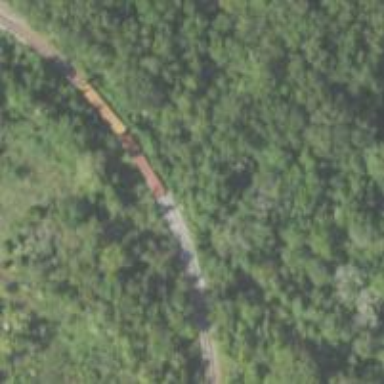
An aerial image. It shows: Rail spur service for freight transportation with steel rails.